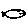
Label: fish